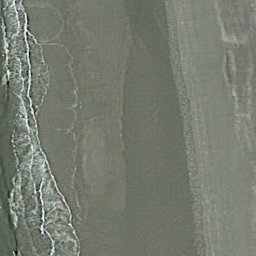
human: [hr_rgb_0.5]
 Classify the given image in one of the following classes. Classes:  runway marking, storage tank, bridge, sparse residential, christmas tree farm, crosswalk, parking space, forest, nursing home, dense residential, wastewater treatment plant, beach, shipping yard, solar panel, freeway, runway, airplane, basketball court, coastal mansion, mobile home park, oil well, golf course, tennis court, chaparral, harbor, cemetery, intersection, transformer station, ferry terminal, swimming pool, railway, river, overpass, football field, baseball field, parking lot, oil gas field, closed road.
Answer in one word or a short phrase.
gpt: beach